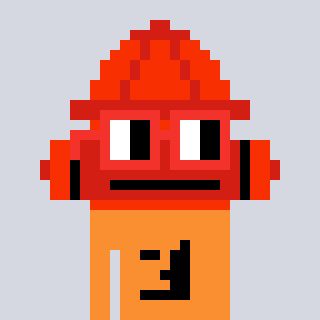
a pixel art character with square red glasses, a fire hydrant-shaped head and a orange-colored body on a cool background